Question: I get a MySQL syntax error when running the file Aspirantes.java in NetBeans:
> com.mysql.jdbc.exceptions.jdbc4.MySQLSyntaxErrorException: You have an
error in your SQL syntax; check the manual that corresponds to your
MySQL server version for the right syntax to use near 'telefono1 = '01
<PHONE>',telefono2 = '01 <PHONE>',carrera = 'IT',promedio =
'100',WHERE ficha = 6' at line 1
I can't figure out what's wrong. The java code can be seen (and downloaded) at <URL>. The error seems to be in the lines from 584 to 596, in the MySQL UPDATE sentence.
The "datos" table looks like this:
Any idea on how can I solve this? Thank you so much in advance. Cheers!
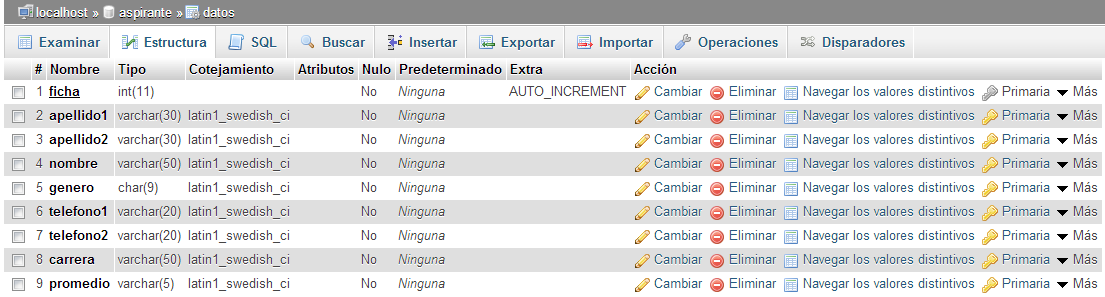
Answer: here's your current code:
'''
sSQL = "UPDATE datos " +
"SET apellido1 = ?," +
"apellido2 = ?," +
"nombre = ?," +
"genero = ?," +
"telefono1 = ?," +
"telefono2 = ?," +
"carrera = ?," +
"promedio = ?," + // <<== remove this trailing comma
"WHERE ficha = " +id_actualizar;
'''
the problem is you have extra 'comma' before the 'WHERE' clause.